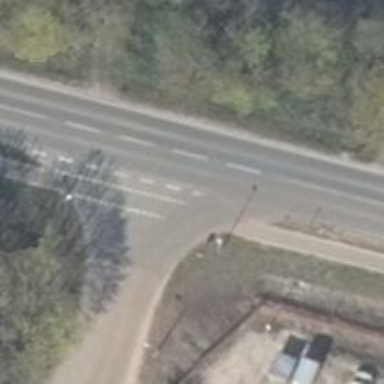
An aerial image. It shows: Road with "give way" sign.